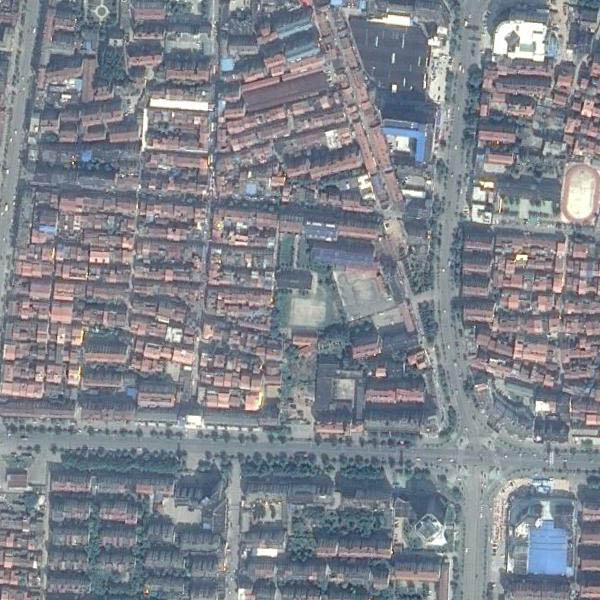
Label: DenseResidential